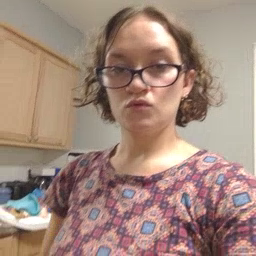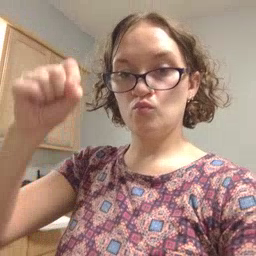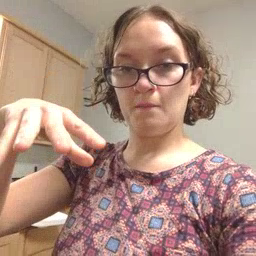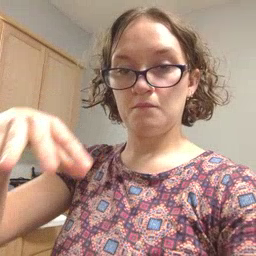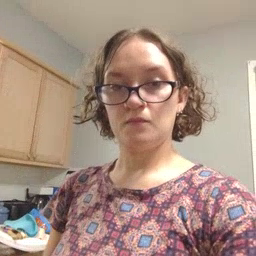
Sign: drop